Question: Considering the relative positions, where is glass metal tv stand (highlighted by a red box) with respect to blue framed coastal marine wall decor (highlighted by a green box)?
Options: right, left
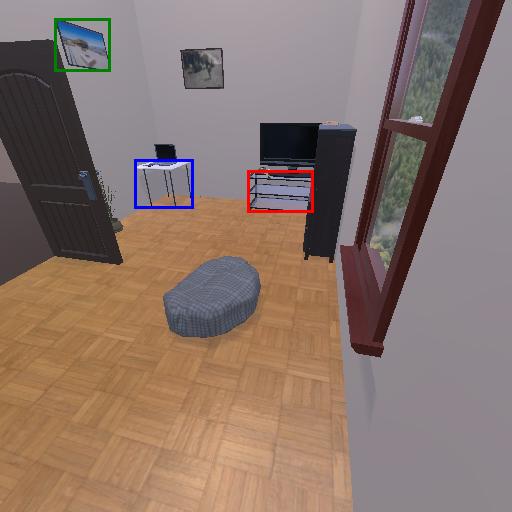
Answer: right